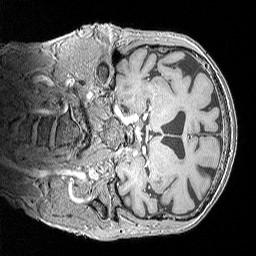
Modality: MP2RAGE
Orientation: coronal
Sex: male
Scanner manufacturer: siemens
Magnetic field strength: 3 T
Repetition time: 5 s
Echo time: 0.00292 s